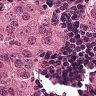
Metastatic tissue present: yes